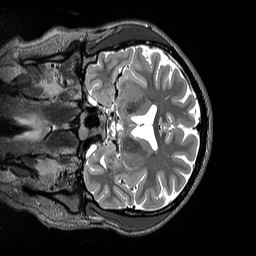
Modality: T2w
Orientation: coronal
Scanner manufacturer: siemens
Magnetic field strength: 3 T
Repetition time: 3.2 s
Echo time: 0.451 s